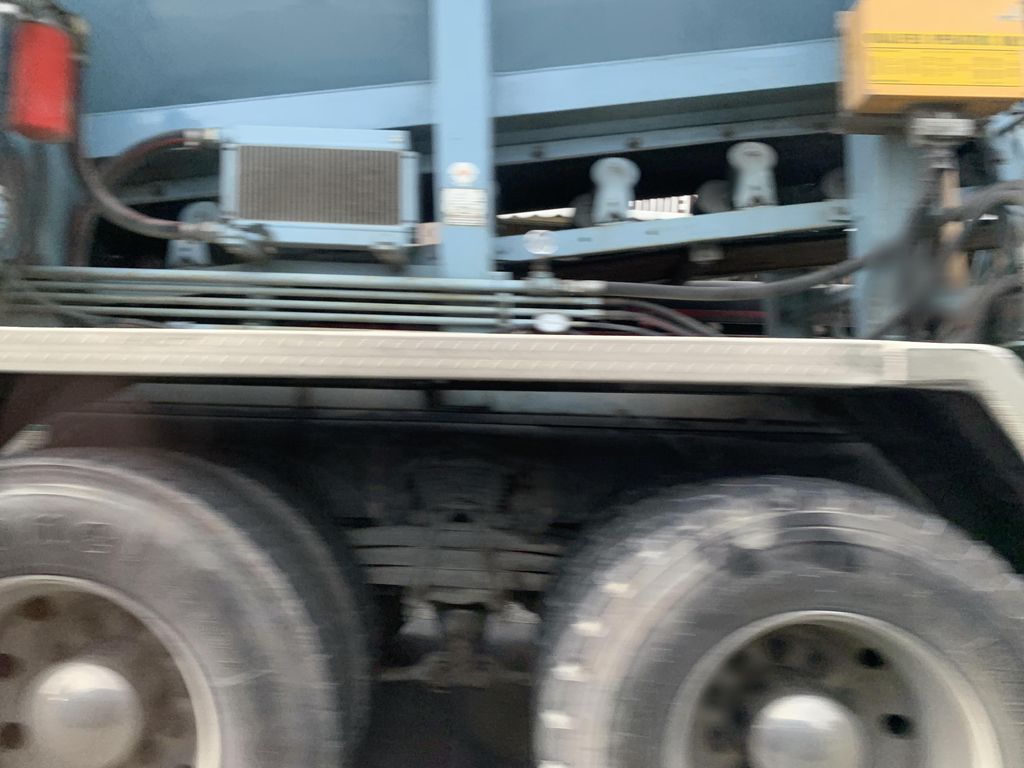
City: victoria